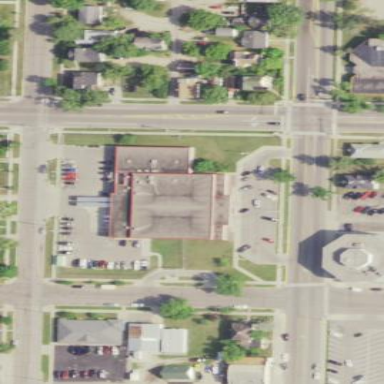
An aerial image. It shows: Building serving as post office.